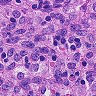
Metastatic tissue present: no